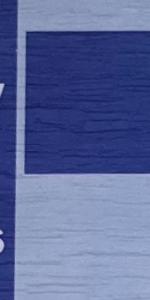
Label: Empty